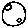
Label: moon